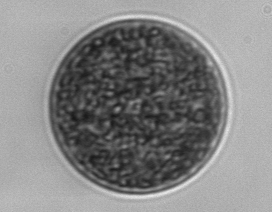
Label: Coscinodiscus